Question: When I create a Blade template in PhpStorm, for example , syntax highlighting works correctly. But when I name it , it doesn't. Why? How can I fix it?

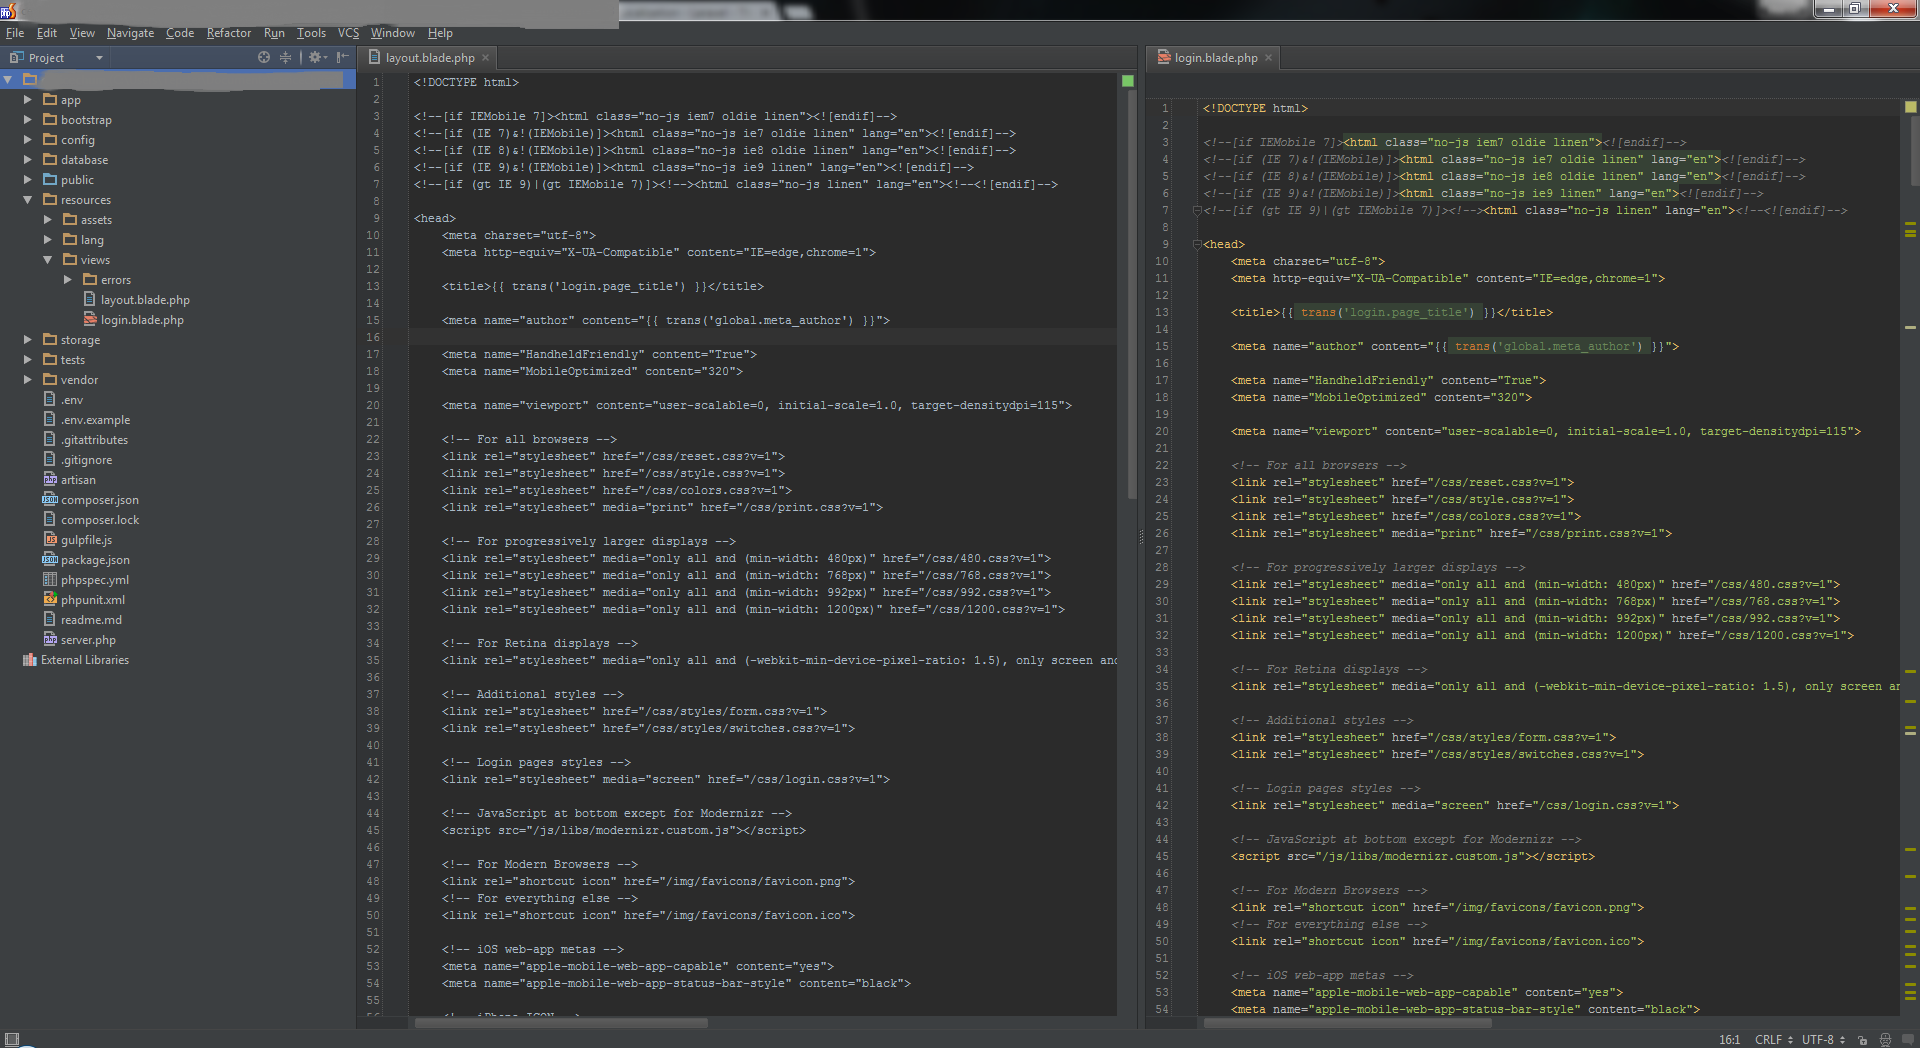
Answer: 1. Settings (Preferences on Mac) | Editor | File Types
2. Text files
3. Find and get rid of unwanted pattern (most likely will something be similar to layout.blade or alike.